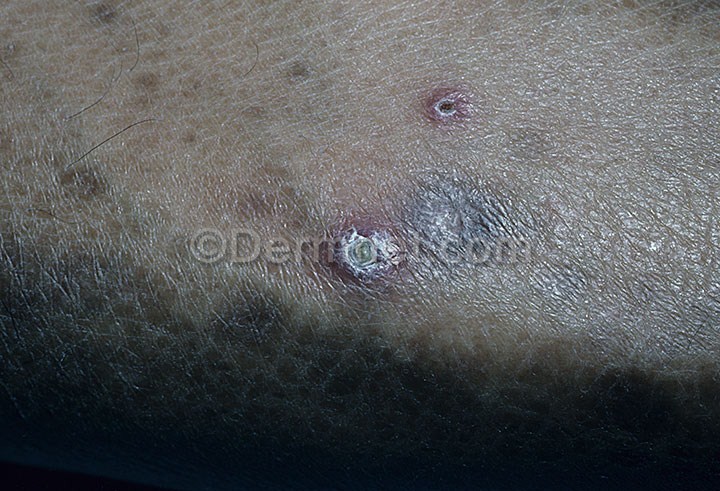
Disease: Seborrheic Keratoses and other Benign Tumors